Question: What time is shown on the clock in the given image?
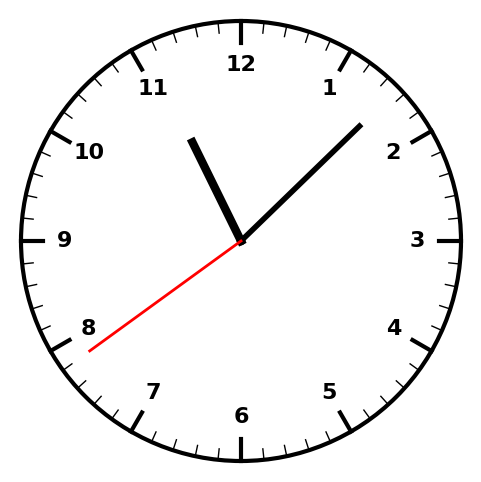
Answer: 11:07:39